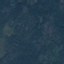
Land use / land cover class: Forest